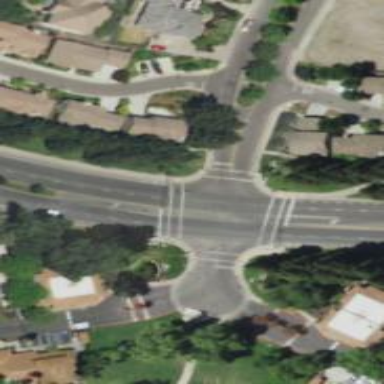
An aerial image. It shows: Marked crossing on the road.